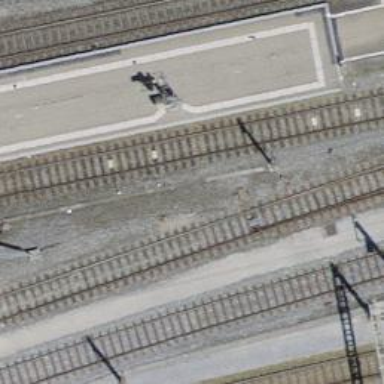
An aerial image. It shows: Railway signal.